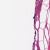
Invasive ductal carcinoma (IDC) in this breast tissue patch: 0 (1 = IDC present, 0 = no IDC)